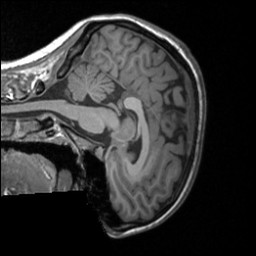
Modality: T1w
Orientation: sagittal
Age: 25
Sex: female
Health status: healthy
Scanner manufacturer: siemens
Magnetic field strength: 3 T
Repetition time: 1.9 s
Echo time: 0.00226 s